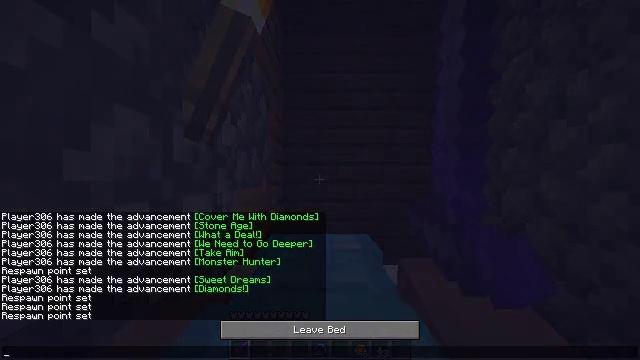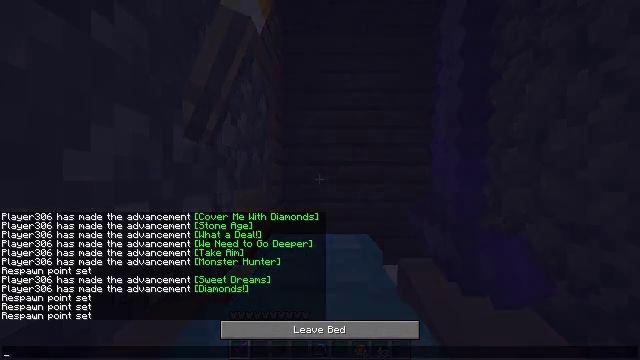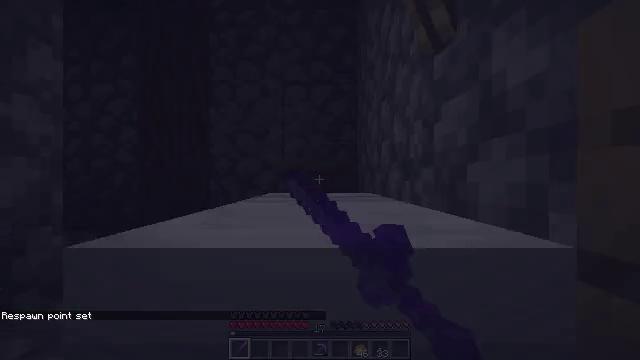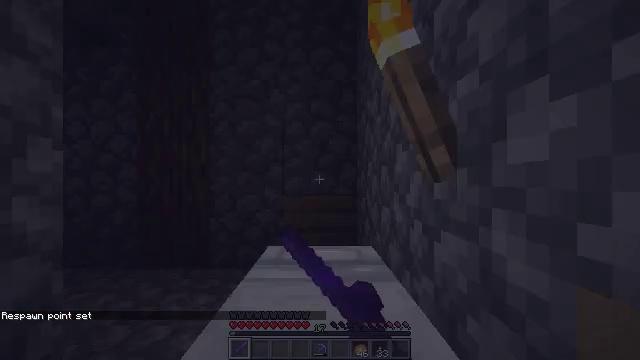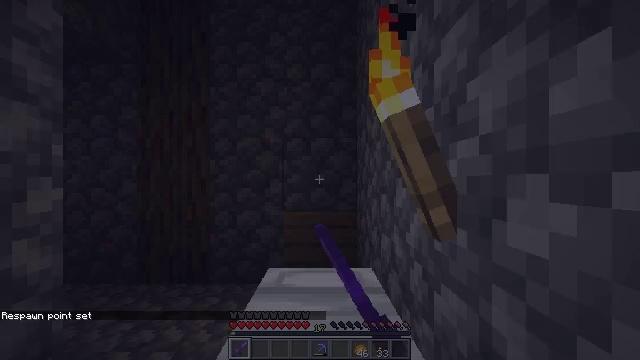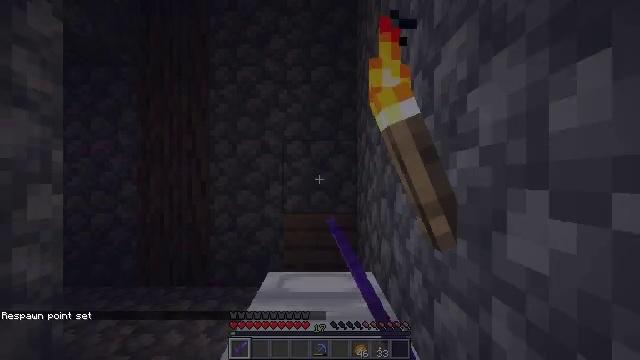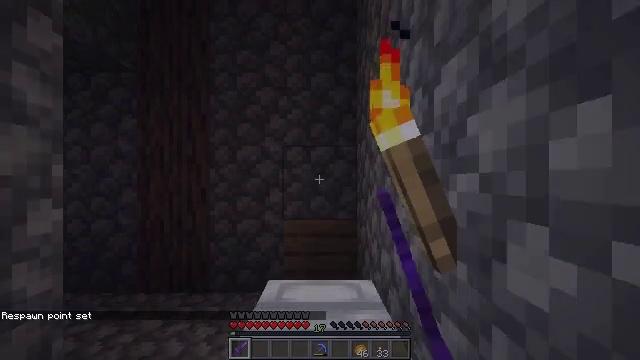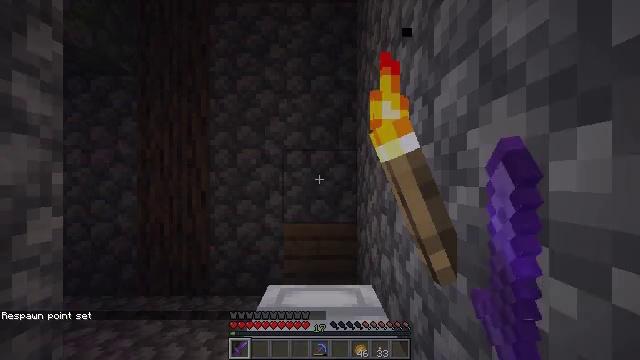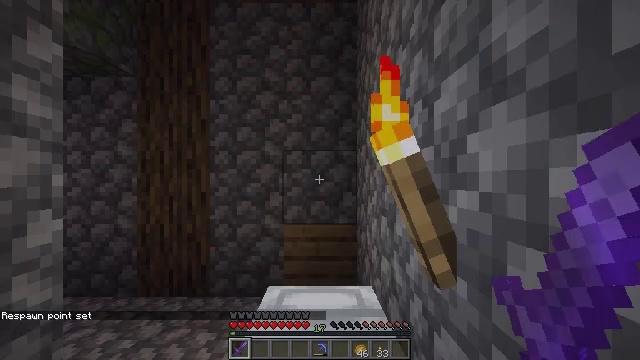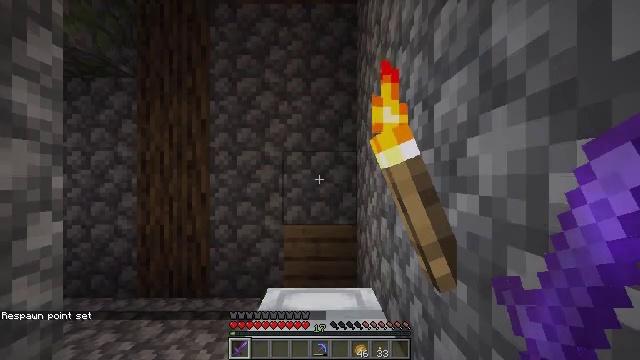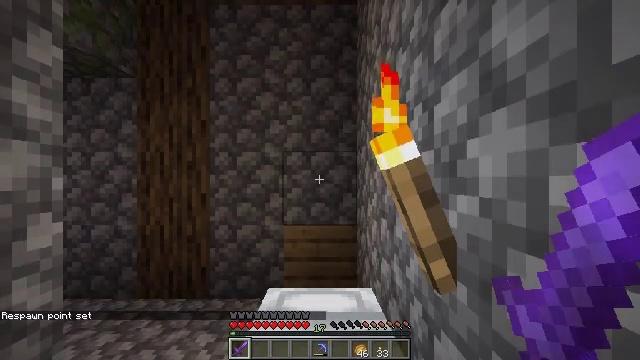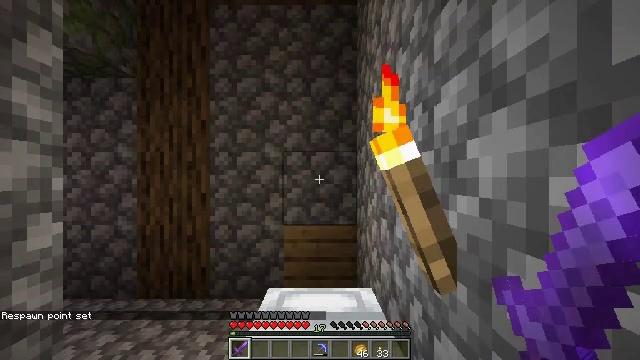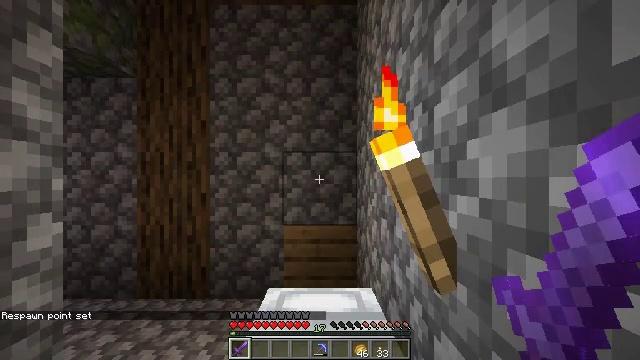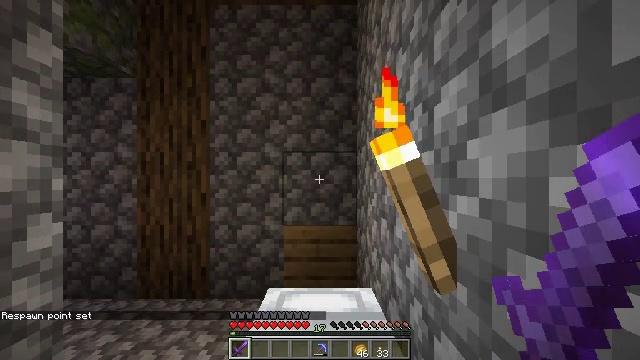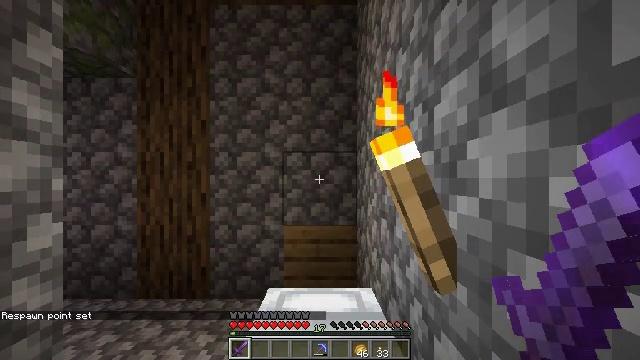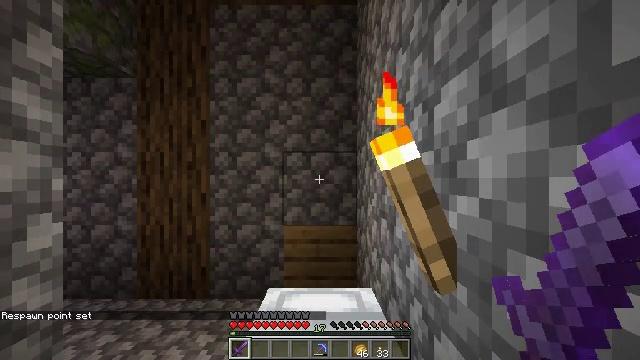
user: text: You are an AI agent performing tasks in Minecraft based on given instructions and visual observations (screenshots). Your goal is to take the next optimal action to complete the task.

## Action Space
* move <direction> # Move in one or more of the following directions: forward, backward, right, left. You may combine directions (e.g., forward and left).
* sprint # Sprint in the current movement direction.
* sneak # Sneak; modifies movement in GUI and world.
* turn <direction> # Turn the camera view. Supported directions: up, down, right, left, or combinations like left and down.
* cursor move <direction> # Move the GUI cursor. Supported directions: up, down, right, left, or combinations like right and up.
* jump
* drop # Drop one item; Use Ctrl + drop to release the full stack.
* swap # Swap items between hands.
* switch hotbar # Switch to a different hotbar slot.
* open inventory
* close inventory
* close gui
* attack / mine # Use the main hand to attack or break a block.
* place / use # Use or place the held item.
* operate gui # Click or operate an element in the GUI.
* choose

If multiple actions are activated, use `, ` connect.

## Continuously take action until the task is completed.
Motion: motion action
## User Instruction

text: Kill a zombie.
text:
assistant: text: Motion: no_op
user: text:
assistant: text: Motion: no_op
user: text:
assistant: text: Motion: close gui
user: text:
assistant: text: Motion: no_op
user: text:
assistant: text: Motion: no_op
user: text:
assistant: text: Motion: no_op
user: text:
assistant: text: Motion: no_op
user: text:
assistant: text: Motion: no_op
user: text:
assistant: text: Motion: no_op
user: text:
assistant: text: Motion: no_op
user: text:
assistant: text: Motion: no_op
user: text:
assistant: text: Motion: no_op
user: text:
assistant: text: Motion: no_op
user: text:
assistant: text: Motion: no_op
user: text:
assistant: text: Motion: no_op
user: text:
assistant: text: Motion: no_op
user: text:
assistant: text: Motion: no_op
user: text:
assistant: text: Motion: no_op
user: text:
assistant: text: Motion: no_op
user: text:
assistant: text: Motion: no_op
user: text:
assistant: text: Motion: no_op
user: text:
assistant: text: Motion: no_op
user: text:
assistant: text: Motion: no_op
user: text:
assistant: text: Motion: no_op
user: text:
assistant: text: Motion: no_op
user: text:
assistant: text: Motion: no_op
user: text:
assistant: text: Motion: turn left and down
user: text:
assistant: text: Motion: turn left and down
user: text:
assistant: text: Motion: turn left and down
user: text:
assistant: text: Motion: turn left and down